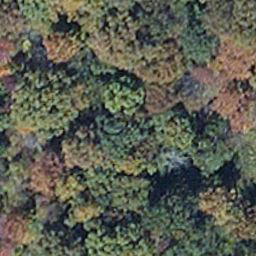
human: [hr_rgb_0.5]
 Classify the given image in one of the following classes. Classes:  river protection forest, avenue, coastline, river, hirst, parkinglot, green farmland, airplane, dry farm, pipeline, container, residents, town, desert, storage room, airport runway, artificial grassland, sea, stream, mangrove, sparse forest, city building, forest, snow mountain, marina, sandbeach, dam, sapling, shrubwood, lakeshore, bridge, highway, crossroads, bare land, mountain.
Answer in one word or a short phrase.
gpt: mangrove